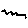
Label: zigzag